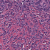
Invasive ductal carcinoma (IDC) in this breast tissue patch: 1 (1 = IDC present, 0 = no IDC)